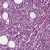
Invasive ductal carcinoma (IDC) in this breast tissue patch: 1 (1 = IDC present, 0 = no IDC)